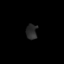
Tissue: lung
Cell type: Epithelial cells
Senescence score: 0.2401
Nuclear area (px): 164
Mean DAPI intensity: 41.262